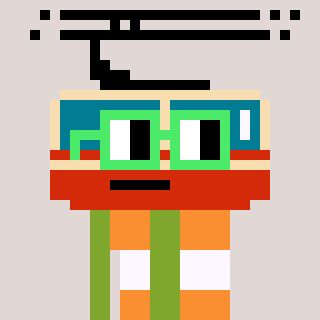
a pixel art character with square light green glasses, a tram wagon-shaped head and a slimegreen-colored body on a warm background